Interaction volume radius: 10 \u00c5
Interaction volume height: 25 \u00c5
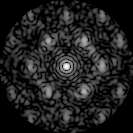
Disorder parameter: 0.5803